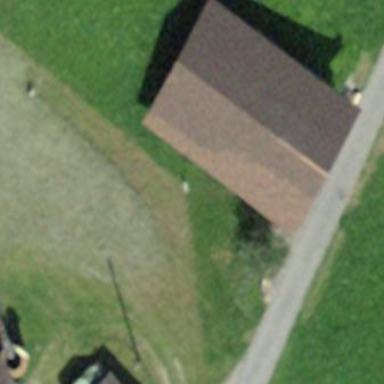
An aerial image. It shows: Shed building.